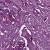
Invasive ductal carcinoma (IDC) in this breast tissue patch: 1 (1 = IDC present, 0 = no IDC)